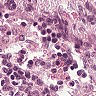
Metastatic tissue present: no